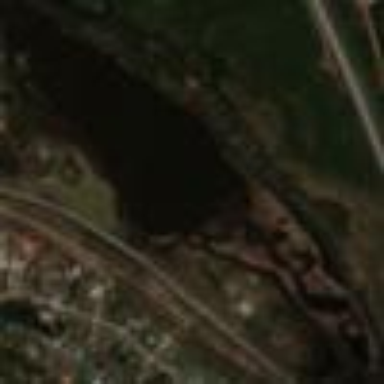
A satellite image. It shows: Wetland area.